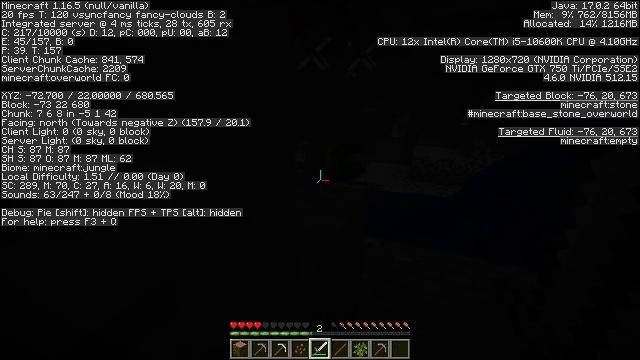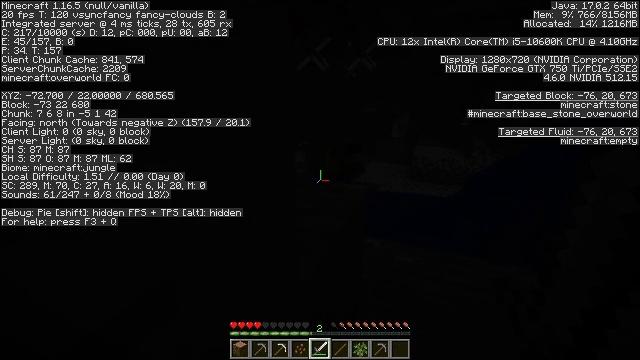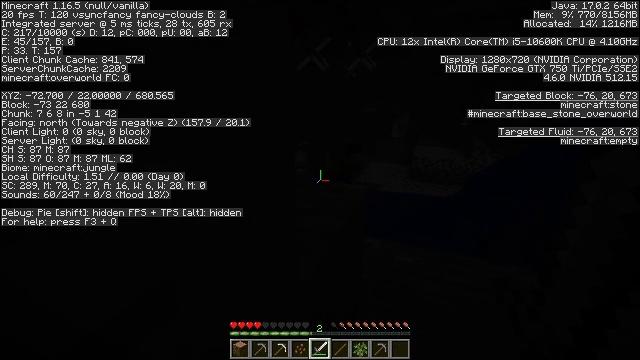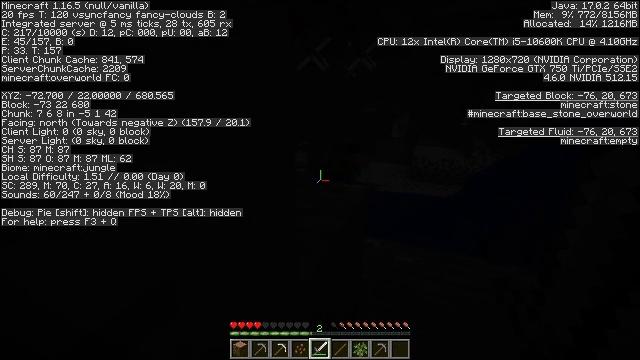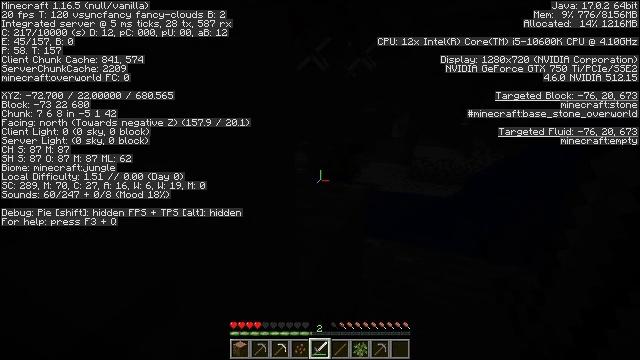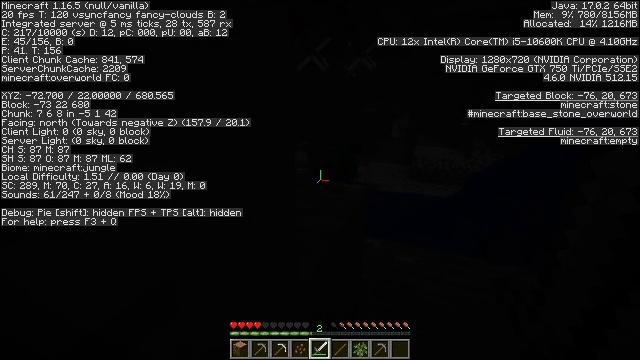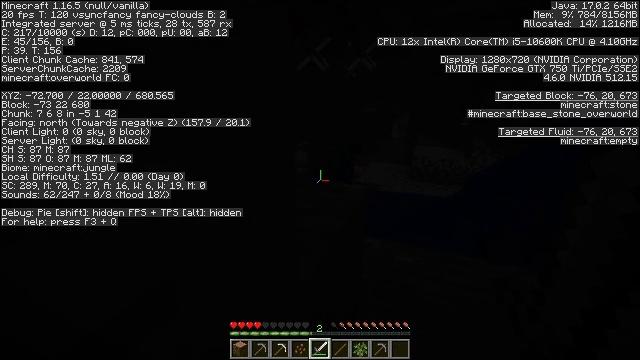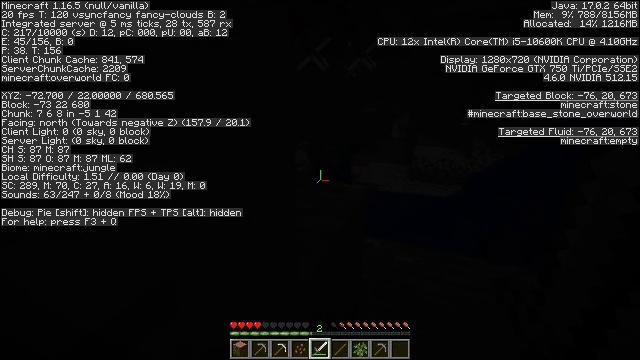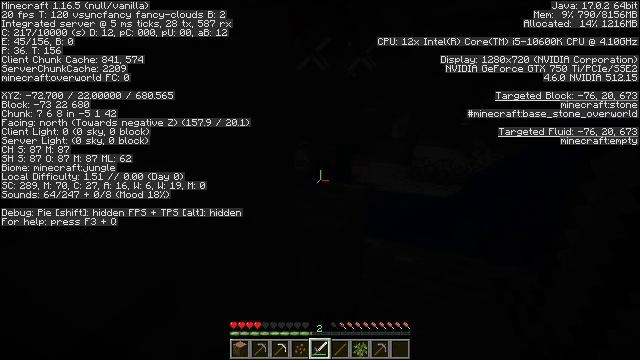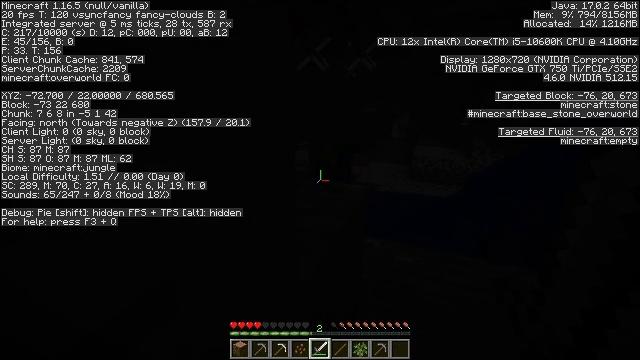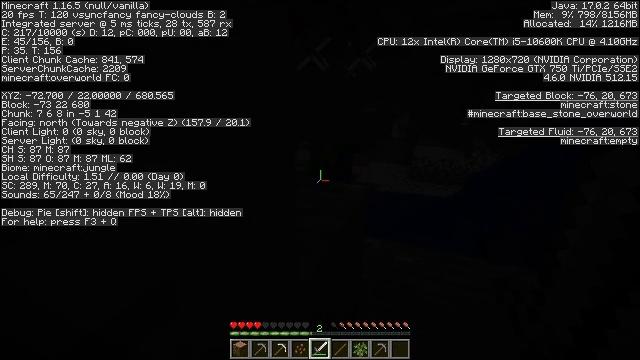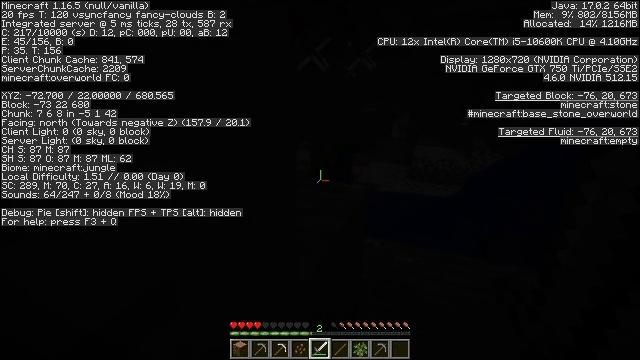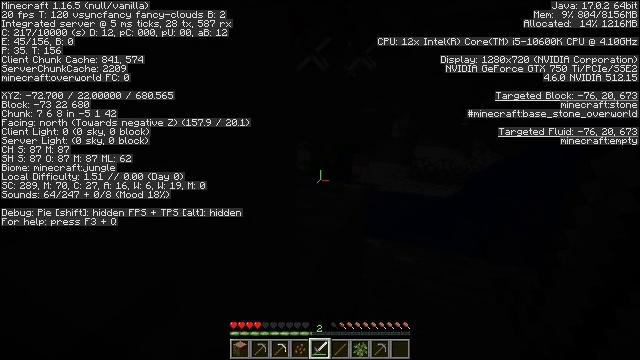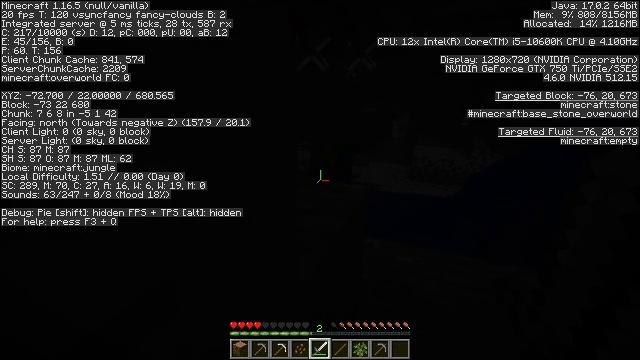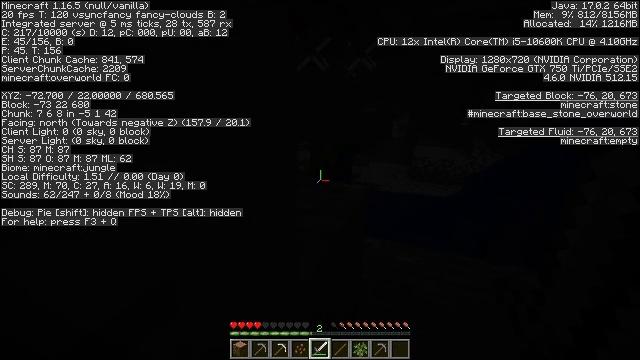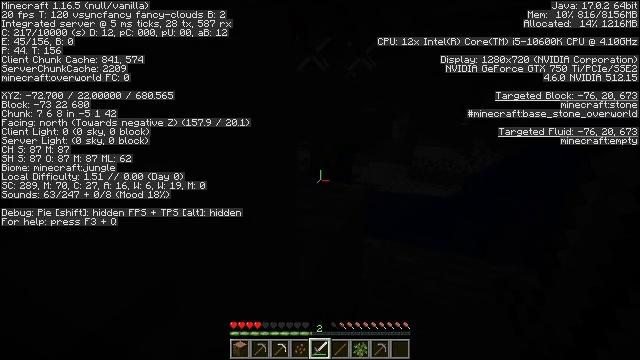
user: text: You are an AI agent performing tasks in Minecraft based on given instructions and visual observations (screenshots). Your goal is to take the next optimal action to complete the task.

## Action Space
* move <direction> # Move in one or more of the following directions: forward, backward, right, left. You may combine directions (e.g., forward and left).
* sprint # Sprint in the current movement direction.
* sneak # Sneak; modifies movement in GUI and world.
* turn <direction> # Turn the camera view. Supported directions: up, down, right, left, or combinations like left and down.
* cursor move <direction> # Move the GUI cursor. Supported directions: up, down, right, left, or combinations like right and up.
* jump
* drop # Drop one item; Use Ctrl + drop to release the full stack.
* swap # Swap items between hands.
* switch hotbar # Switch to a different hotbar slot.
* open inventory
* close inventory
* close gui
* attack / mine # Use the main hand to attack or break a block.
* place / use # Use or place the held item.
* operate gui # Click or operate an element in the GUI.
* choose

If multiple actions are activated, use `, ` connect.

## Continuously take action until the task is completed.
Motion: motion action
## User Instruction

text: Fight a skeleton.
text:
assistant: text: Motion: no_op
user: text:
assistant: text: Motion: no_op
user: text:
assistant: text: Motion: no_op
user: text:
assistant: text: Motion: no_op
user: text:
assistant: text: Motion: no_op
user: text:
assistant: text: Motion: no_op
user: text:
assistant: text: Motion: no_op
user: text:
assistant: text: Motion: no_op
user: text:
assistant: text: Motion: no_op
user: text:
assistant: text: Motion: no_op
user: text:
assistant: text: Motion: no_op
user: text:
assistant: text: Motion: no_op
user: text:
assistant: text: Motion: no_op
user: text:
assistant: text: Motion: no_op
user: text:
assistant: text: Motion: no_op
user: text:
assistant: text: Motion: no_op
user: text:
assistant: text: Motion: no_op
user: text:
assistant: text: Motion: no_op
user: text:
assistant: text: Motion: no_op
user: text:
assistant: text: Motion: no_op
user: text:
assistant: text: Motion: no_op
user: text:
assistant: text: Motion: no_op
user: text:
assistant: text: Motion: no_op
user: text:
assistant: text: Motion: no_op
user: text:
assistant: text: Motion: no_op
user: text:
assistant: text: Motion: no_op
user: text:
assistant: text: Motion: no_op
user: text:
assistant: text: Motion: no_op
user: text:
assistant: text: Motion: no_op
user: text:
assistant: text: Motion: no_op